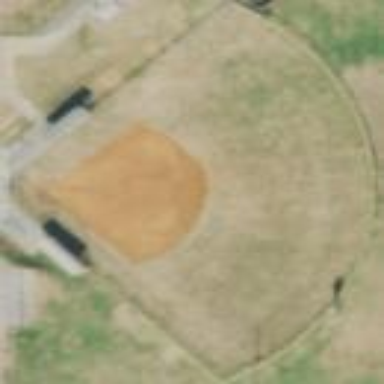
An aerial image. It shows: Baseball pitch for leisure and sports activities.